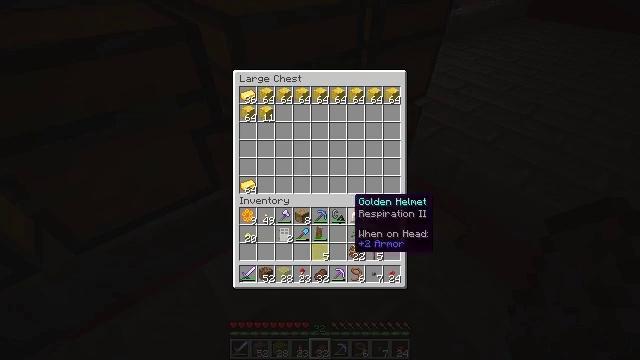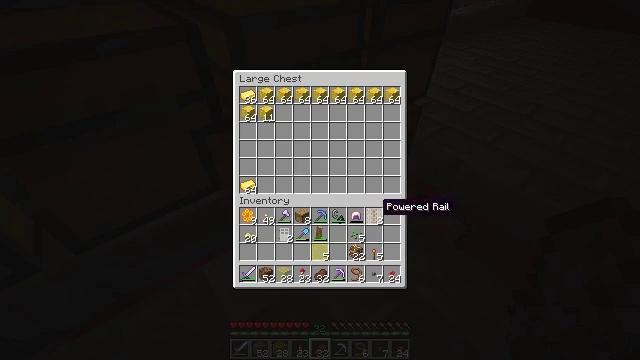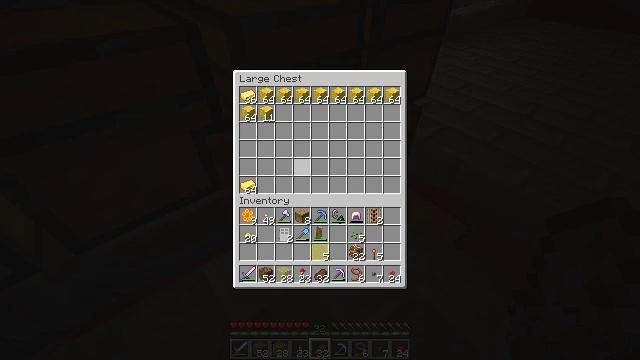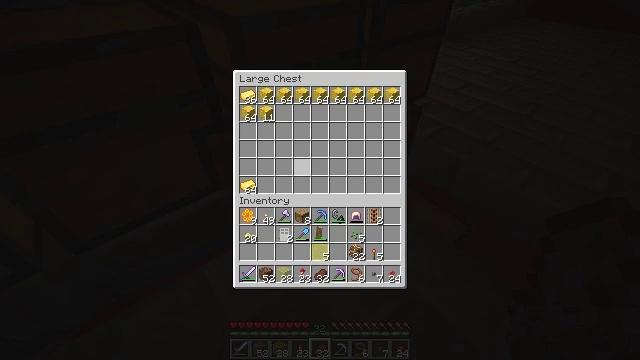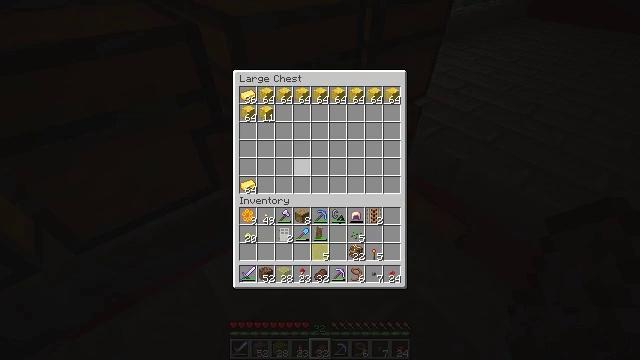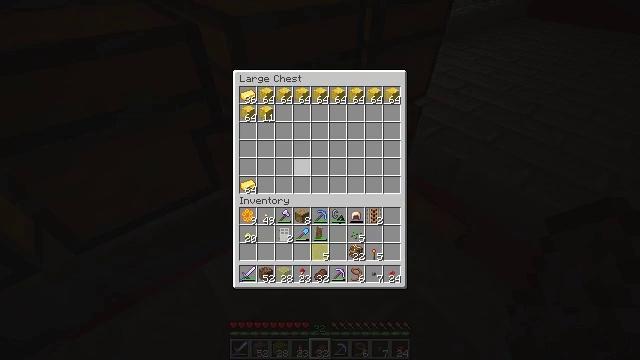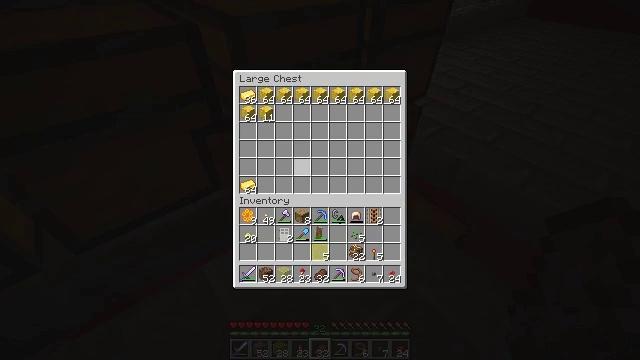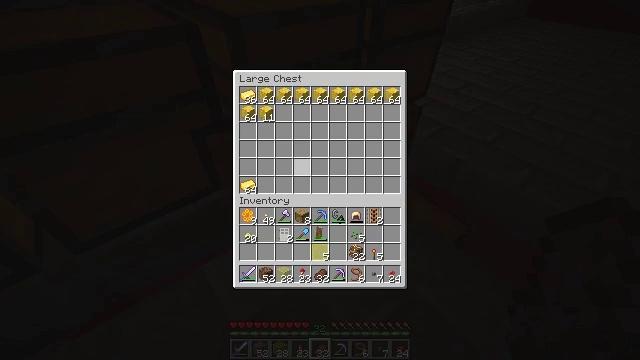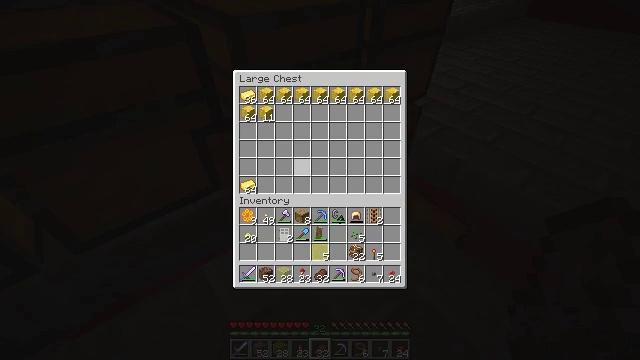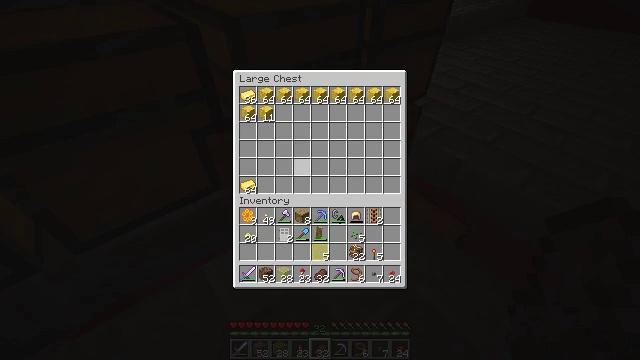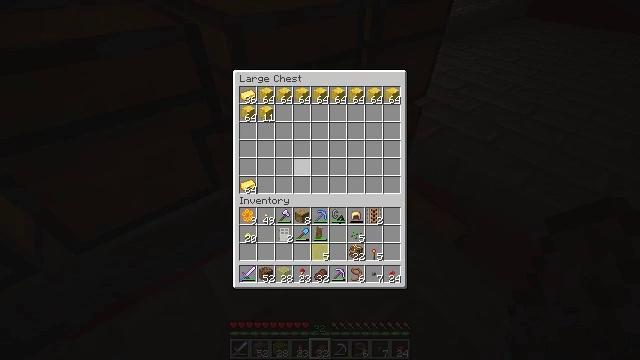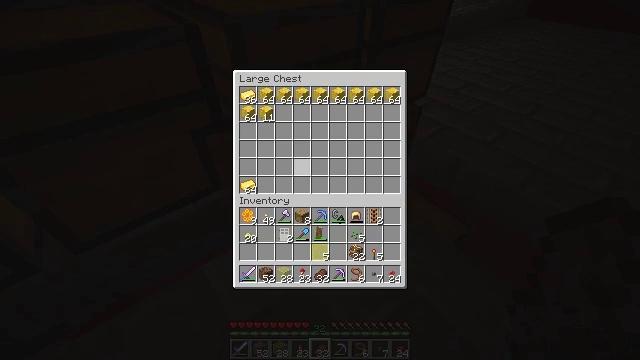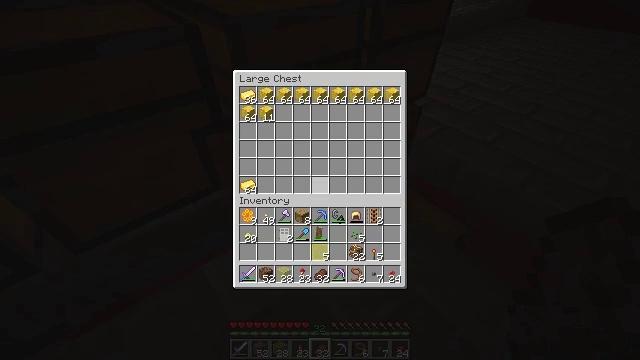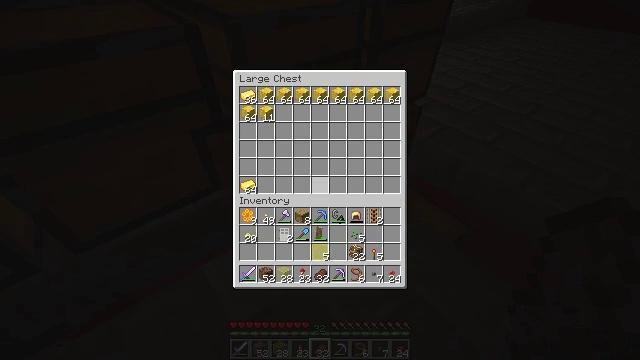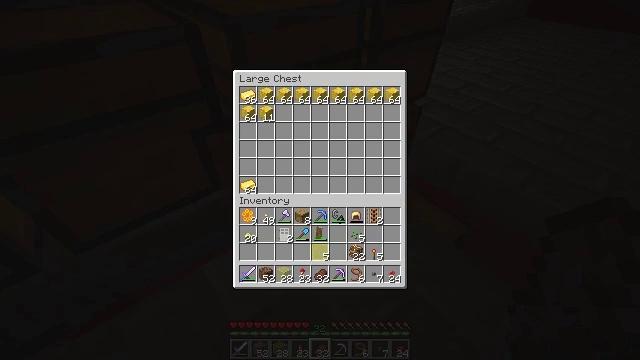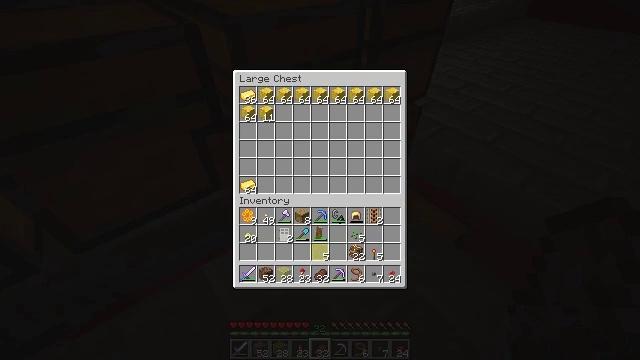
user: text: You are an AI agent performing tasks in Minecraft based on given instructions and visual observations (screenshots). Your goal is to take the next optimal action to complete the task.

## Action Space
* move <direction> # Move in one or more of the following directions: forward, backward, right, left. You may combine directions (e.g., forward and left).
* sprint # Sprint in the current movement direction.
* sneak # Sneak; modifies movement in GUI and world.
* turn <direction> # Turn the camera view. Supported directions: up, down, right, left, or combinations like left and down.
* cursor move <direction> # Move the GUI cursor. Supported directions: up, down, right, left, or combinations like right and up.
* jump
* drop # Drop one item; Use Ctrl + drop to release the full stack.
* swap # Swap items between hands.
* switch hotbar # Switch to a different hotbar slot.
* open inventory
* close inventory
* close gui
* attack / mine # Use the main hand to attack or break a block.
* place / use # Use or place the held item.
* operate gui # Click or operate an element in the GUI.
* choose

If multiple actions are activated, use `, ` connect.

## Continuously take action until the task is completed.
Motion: motion action
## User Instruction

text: Create a gold ingot in the furnace.
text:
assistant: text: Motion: open gui
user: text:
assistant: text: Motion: cursor move left and up
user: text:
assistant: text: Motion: no_op
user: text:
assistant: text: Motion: no_op
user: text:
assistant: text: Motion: no_op
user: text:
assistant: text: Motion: no_op
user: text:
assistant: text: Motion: no_op
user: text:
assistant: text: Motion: no_op
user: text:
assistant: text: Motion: no_op
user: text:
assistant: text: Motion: no_op
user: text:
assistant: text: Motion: no_op
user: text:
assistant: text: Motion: cursor move down
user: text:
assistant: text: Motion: cursor move down
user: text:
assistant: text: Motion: cursor move down
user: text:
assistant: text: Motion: no_op
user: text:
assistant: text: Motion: no_op
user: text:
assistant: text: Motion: no_op
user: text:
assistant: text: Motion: no_op
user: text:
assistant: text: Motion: no_op
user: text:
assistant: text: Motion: no_op
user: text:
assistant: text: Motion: no_op
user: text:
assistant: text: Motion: operate gui
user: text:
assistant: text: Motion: operate gui
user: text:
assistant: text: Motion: operate gui
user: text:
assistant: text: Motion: no_op
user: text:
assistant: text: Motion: cursor move left and up
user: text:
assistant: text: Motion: cursor move left
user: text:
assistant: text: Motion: cursor move left and up
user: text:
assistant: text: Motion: no_op
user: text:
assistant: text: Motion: no_op